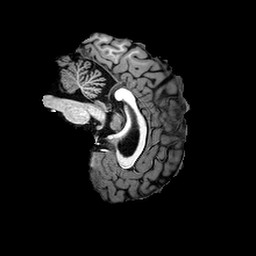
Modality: T1w
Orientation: sagittal